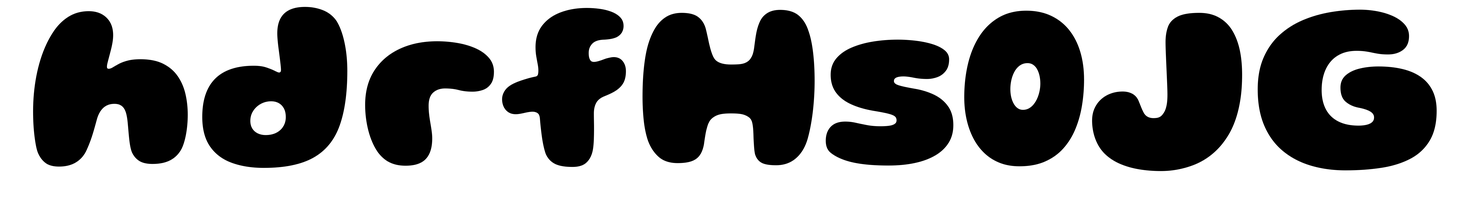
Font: Gluten_ExtraBold